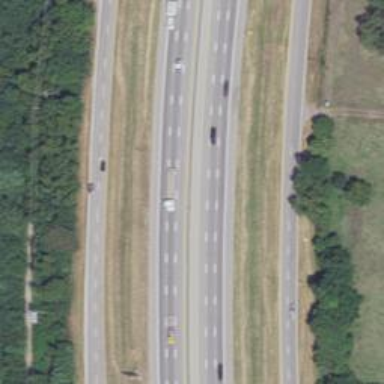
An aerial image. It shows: Asphalt motorway.